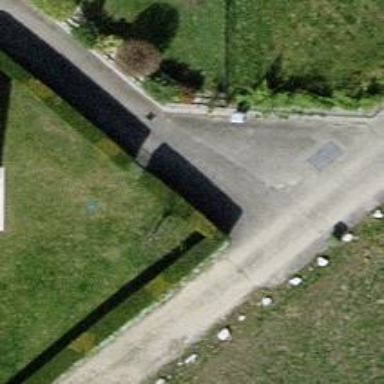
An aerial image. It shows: Alleyway designated as service road.